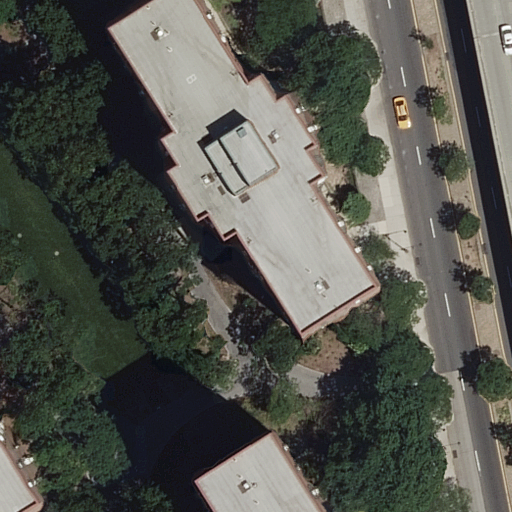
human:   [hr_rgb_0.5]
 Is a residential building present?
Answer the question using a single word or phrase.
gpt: yes

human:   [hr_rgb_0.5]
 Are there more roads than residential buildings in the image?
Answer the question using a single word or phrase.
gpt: yes

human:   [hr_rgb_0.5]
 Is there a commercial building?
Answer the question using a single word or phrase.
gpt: no

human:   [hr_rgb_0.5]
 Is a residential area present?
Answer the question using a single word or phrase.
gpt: yes

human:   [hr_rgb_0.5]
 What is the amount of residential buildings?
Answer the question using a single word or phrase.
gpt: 3

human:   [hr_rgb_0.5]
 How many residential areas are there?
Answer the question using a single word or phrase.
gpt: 1

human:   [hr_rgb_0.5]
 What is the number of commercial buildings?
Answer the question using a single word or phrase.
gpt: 0

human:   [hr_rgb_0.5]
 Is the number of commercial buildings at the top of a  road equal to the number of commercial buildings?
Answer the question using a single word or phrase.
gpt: yes

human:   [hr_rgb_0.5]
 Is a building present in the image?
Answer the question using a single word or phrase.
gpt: yes

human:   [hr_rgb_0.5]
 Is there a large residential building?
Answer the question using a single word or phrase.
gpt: yes

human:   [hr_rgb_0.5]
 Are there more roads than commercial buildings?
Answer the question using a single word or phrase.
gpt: yes

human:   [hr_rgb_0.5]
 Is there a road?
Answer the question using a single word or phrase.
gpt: yes

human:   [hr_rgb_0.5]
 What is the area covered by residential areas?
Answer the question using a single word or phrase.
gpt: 9624m2

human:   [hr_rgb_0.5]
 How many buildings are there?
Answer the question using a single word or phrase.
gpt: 3

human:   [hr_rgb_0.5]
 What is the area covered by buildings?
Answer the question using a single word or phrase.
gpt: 3066m2

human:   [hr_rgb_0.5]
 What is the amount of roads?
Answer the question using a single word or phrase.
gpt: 6

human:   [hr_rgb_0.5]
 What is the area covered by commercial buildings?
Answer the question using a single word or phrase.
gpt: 0m2

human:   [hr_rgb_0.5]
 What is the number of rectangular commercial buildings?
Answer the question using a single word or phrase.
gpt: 0

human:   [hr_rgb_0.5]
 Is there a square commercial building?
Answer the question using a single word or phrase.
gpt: no

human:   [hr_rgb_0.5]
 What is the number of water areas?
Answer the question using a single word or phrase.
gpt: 0

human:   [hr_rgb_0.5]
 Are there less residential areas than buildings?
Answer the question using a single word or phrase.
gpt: yes

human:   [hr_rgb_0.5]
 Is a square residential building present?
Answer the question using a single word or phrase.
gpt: no

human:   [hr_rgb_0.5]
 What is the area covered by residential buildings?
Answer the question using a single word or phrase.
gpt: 3066m2

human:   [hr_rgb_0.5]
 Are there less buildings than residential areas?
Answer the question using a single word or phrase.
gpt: no

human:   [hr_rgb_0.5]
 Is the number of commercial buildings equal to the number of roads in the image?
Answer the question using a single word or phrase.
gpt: no

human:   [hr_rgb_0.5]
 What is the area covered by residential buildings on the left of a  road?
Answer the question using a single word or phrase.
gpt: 3066m2

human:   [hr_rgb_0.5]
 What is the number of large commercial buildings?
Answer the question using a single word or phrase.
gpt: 0

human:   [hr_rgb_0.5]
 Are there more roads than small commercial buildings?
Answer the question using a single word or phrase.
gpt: yes

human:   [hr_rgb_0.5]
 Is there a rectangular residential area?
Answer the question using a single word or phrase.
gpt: yes

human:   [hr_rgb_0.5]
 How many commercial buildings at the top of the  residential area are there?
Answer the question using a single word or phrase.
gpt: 0

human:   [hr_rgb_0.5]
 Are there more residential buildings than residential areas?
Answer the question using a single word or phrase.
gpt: yes

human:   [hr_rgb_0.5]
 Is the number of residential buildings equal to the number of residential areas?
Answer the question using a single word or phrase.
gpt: no

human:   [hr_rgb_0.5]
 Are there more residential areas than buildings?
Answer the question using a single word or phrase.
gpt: no

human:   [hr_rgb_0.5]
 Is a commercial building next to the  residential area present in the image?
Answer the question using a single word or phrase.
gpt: no

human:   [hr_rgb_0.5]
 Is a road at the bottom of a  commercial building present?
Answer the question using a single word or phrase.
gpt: no

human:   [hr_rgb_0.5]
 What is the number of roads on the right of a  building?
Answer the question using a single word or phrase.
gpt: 6

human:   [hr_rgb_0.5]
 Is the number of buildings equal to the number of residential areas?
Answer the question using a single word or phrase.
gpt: no

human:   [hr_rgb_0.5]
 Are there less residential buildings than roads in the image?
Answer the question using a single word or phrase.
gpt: yes

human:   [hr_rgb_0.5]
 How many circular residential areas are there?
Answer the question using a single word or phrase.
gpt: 0

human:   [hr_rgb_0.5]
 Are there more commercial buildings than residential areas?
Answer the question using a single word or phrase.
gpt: no

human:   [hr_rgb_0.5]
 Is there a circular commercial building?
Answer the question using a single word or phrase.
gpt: no

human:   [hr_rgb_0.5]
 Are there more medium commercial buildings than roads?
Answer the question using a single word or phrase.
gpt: no

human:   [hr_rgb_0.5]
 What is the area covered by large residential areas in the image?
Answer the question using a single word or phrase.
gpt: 9624m2

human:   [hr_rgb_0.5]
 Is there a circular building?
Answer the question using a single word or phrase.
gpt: no

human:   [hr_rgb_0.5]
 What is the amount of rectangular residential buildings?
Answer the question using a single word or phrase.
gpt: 1

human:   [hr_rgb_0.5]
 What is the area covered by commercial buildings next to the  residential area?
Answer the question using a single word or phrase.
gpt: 0m2

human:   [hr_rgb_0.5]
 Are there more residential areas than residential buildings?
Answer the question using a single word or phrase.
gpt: no

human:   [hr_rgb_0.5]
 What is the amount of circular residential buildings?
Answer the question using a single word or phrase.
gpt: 0

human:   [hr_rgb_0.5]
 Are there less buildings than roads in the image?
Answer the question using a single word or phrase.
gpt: yes

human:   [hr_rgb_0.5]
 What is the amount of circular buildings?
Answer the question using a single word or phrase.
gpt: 0

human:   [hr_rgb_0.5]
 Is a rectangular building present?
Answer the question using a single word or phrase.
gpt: yes

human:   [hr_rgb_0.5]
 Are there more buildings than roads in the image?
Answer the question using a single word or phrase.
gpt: no

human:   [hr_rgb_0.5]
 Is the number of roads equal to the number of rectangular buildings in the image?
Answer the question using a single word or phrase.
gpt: no

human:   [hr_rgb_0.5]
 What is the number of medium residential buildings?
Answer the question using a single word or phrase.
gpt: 1

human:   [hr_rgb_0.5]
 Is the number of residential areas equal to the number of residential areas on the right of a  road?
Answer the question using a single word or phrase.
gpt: no

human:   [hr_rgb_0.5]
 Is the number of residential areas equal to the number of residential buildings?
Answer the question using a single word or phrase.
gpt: no

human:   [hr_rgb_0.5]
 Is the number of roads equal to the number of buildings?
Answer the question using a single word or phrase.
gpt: no

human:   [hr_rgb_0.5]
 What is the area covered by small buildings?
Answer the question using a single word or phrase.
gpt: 0m2

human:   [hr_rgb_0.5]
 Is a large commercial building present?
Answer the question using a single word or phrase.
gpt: no

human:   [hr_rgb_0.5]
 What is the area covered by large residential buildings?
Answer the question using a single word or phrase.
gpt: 2843m2

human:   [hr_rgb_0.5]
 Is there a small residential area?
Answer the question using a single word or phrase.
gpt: no

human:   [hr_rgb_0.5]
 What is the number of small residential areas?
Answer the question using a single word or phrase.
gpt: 0

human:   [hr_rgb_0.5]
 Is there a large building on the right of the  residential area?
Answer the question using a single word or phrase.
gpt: yes

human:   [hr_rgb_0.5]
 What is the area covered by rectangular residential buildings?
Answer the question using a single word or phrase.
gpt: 223m2